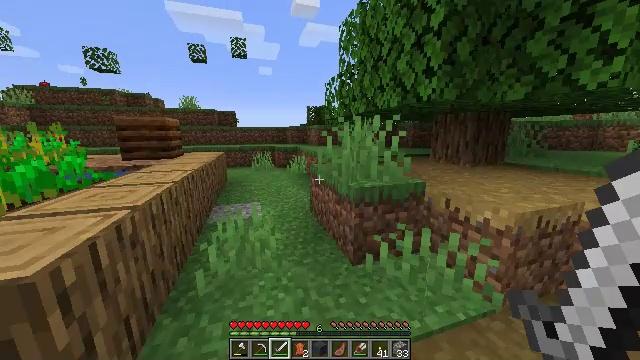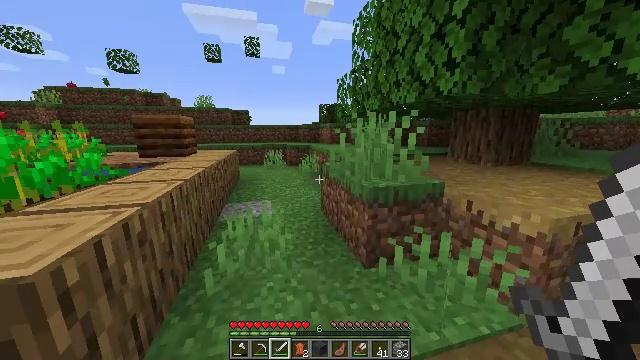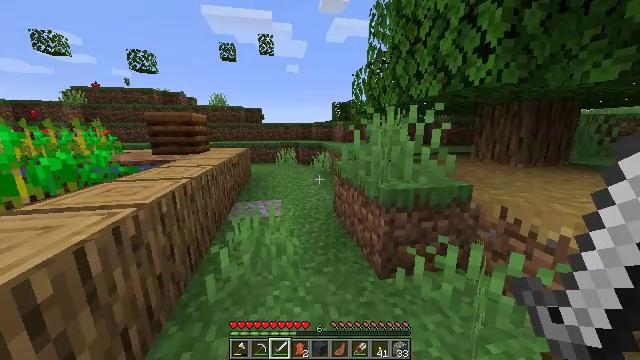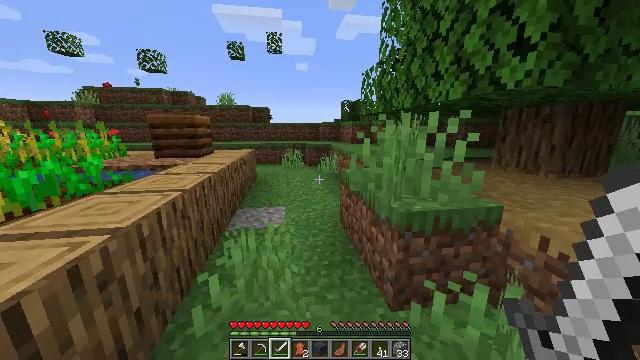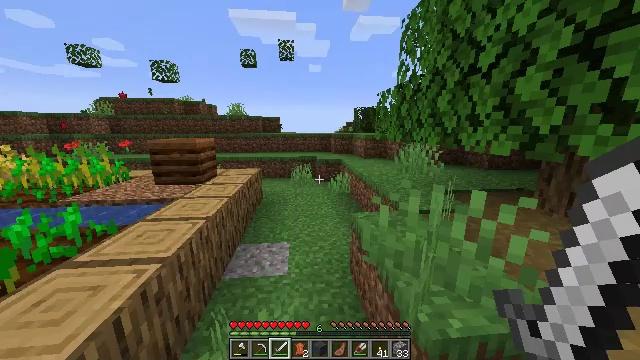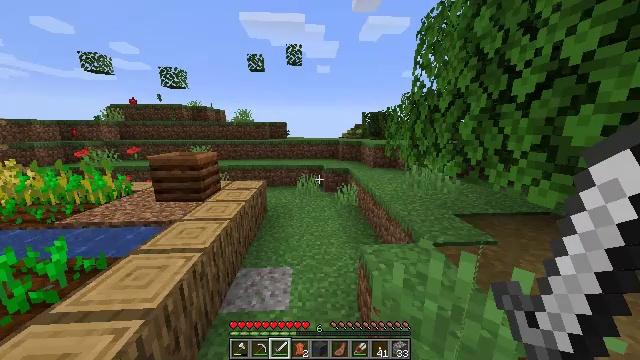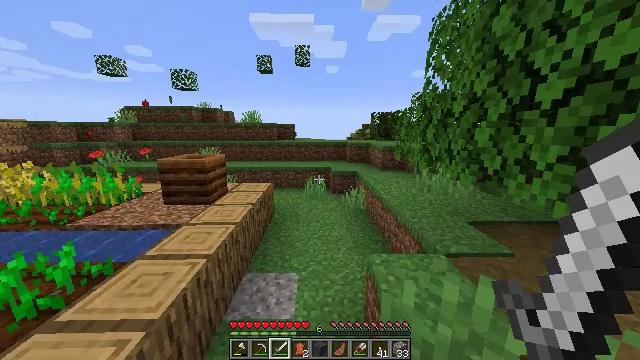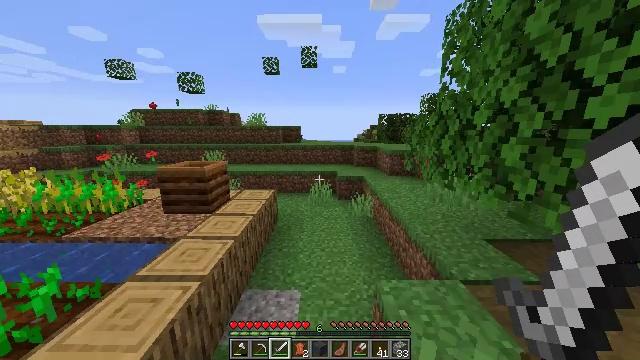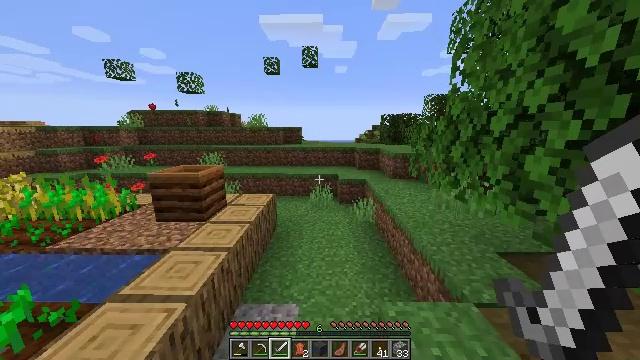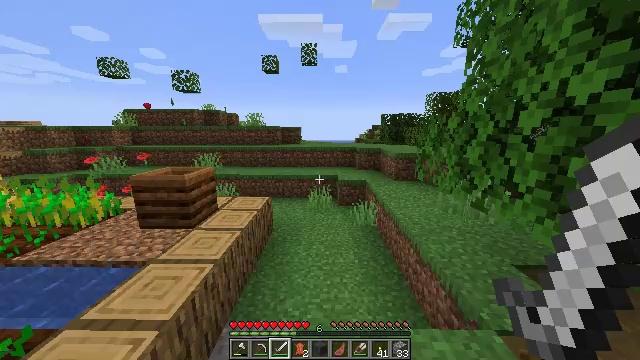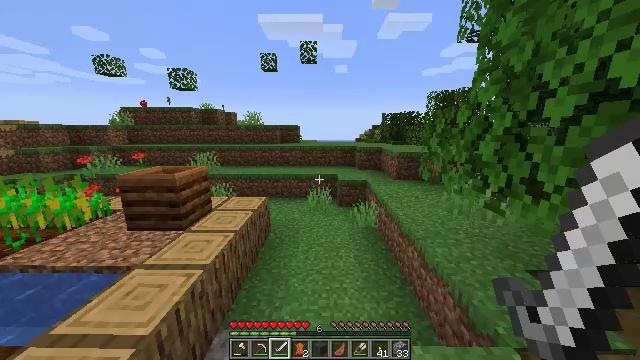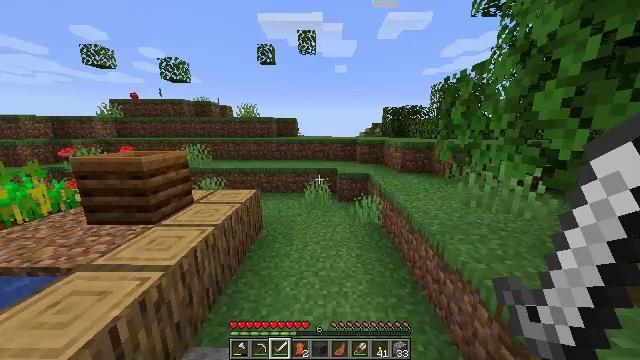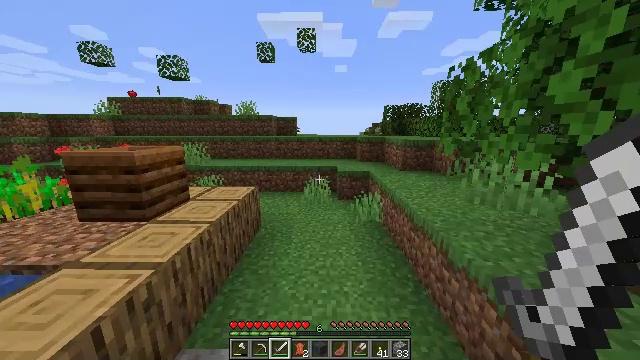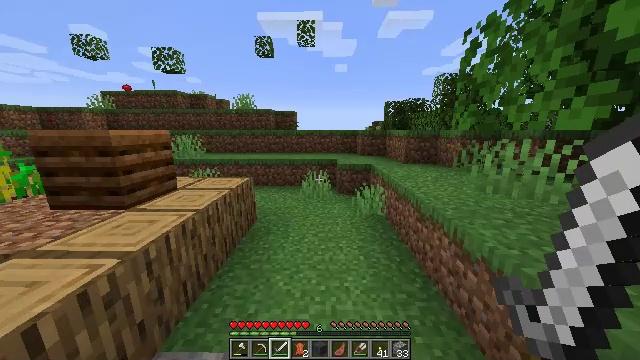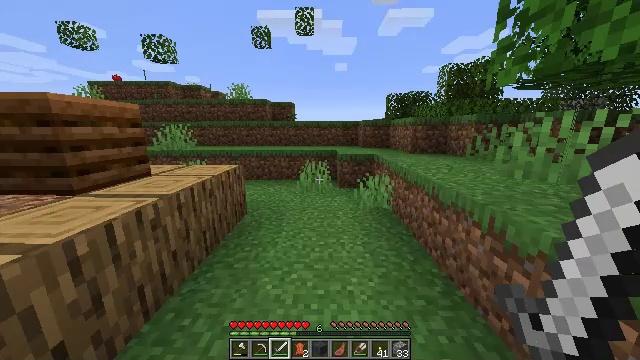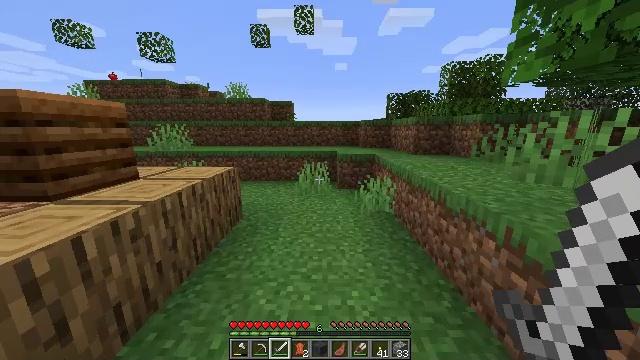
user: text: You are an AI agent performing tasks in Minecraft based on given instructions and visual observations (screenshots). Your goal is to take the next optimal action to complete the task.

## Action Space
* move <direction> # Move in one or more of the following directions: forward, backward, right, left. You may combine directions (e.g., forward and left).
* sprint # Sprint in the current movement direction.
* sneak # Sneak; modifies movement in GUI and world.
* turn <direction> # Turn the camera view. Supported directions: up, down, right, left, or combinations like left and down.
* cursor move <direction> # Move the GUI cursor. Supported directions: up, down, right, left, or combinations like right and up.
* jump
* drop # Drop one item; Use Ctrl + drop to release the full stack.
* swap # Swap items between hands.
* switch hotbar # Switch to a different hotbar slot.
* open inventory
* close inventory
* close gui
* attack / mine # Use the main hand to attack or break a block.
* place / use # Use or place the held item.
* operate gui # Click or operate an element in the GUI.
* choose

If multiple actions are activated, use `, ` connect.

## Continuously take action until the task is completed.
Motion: motion action
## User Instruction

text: Gather beetroots by breaking the plants.
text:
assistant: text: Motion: move forward, sprint, turn left
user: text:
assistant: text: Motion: move forward, sprint, turn left
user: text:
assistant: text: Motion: move forward, sprint, turn left, jump
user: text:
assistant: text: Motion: move forward, sprint, turn left, jump
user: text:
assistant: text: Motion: move forward, sprint, turn left, jump
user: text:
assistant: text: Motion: move forward, sprint, turn left, jump
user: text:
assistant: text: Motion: move forward, sprint, turn left, jump
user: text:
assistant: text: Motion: move forward, sprint
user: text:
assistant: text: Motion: move forward, sprint
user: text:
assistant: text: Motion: move forward, sprint
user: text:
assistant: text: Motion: move forward, sprint
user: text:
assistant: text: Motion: move forward, sprint
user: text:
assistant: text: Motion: move forward, sprint
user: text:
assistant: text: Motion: move forward, sprint
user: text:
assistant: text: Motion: move forward, sprint
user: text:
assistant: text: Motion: move forward, sprint
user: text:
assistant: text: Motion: move forward, sprint
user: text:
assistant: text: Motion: move forward, sprint
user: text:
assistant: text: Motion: move forward, sprint
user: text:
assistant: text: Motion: move forward, sprint
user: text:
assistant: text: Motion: move forward, sprint
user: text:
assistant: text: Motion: move forward, sprint, turn left
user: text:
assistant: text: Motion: move forward, sprint
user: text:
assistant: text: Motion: move forward, sprint
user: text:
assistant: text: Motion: move forward, sprint
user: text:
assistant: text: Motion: move forward, sprint
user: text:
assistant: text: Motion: move forward, sprint
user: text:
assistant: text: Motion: move forward, sprint
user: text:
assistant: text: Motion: move forward, sprint
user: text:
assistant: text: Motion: move forward, sprint